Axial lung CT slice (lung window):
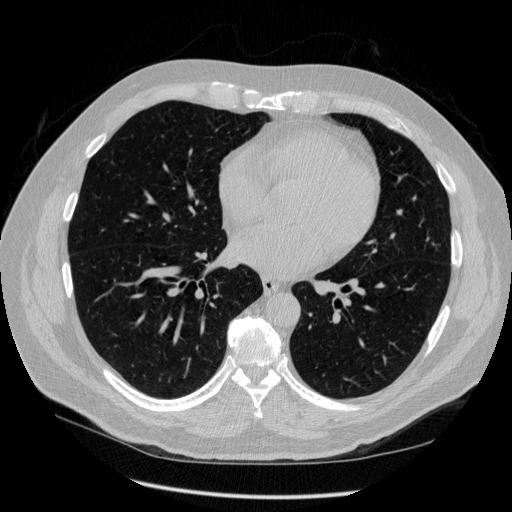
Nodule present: no